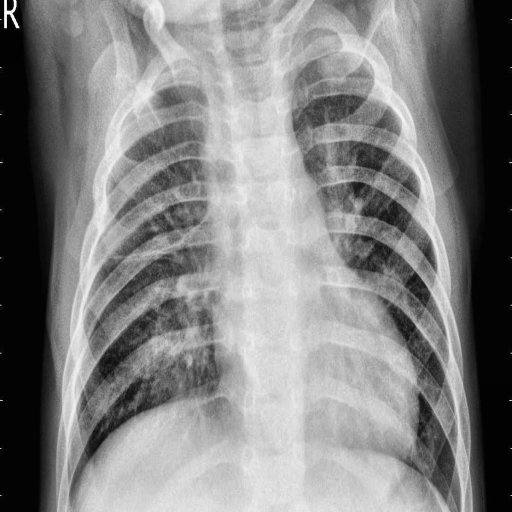
Finding: PNEUMONIA